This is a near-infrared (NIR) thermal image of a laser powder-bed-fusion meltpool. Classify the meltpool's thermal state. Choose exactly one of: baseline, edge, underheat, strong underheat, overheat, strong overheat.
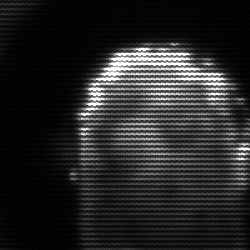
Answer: baseline